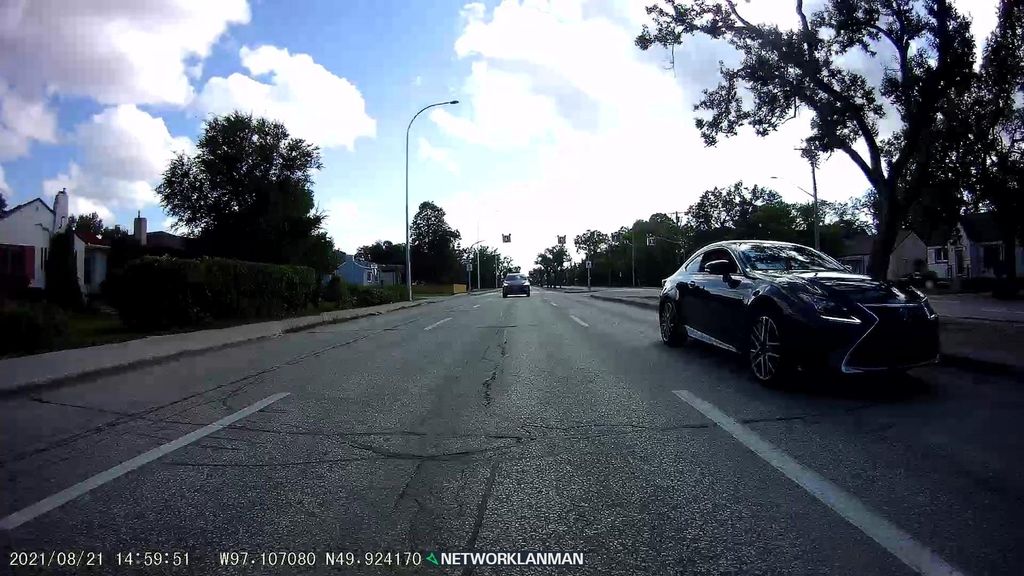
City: winnipeg